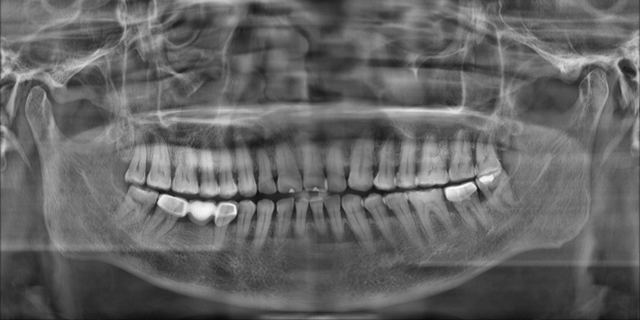
adult